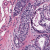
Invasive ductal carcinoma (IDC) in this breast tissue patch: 0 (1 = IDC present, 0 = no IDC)